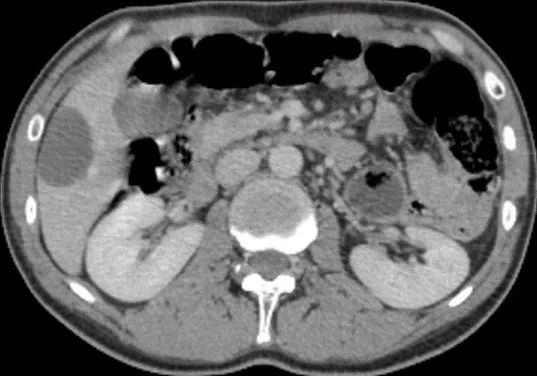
Abdominal CT scan showing a partial response of the liver metastasis to treatment.
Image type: radiology (ct)